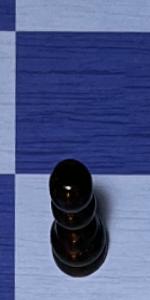
Label: Pawn_Black